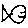
Label: fish